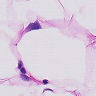
Metastatic tissue present: no